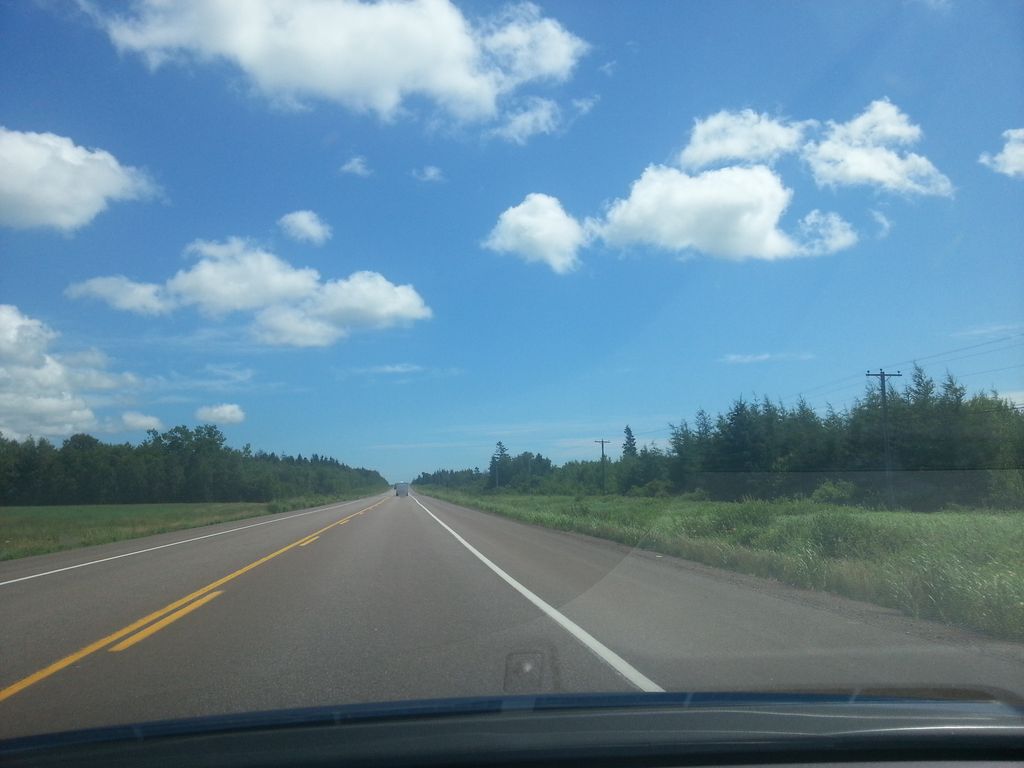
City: charlottetown